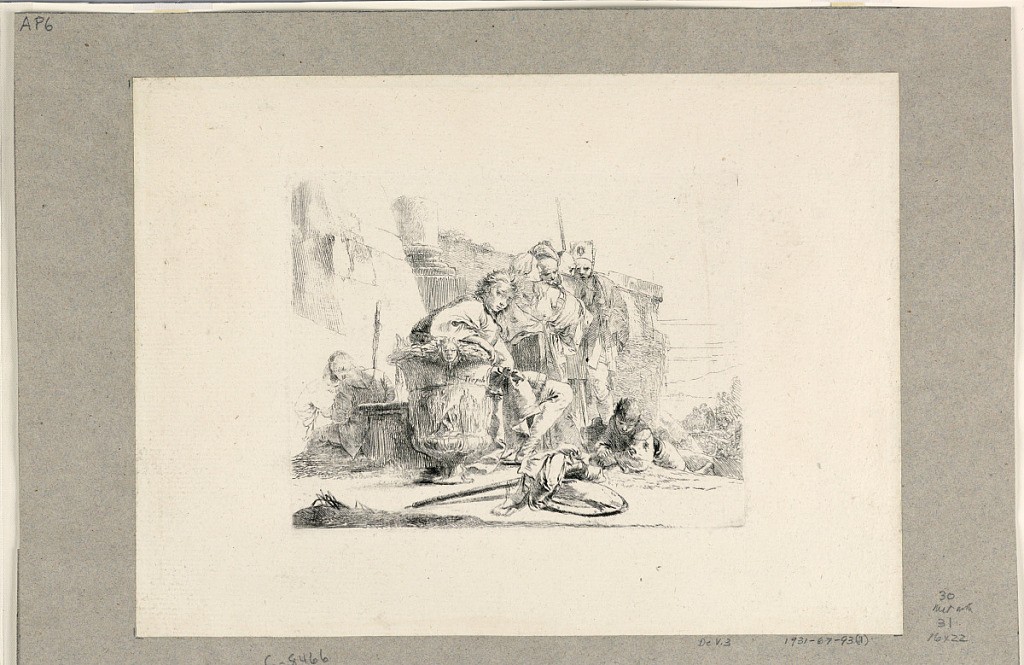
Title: Youth Sitting by an Urn and Other Figures, from the Vari Capricci
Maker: Giovanni Battista Tiepolo, Italian, 1692 - 1770
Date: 1750–1760
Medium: Etching on laid paper
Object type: Print
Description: Only state